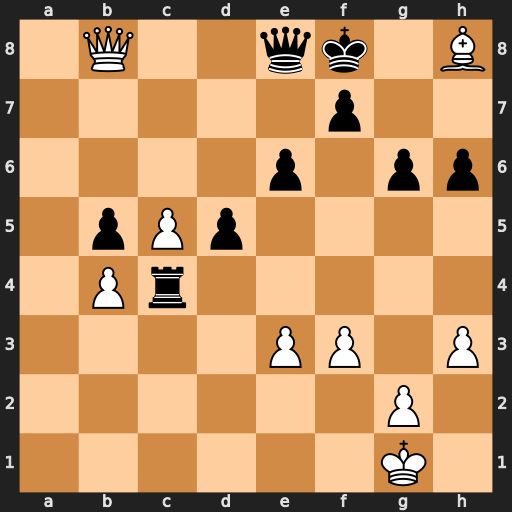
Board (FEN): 1Q2qk1B/5p2/4p1pp/1pPp4/1Pr5/4PP1P/6P1/6K1
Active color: w
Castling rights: -
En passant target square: -
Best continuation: Bg7+ Kxg7 Qxe8